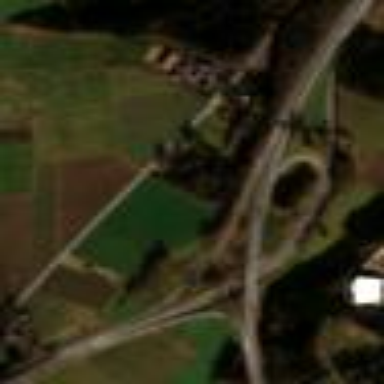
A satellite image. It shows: Motorway interchange.